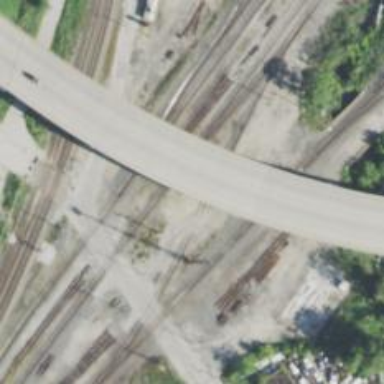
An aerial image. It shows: Railway yard in service.